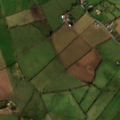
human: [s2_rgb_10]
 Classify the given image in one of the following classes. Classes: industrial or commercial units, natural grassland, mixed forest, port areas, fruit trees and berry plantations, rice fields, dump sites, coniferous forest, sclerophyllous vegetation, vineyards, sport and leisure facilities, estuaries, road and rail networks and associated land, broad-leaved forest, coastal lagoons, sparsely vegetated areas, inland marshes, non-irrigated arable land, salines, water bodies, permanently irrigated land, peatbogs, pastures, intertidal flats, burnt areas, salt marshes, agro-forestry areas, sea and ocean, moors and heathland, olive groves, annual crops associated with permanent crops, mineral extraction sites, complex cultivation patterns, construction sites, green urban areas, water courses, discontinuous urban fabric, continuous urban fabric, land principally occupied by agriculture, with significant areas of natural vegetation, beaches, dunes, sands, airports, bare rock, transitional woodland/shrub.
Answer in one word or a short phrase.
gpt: non-irrigated arable land, pastures, complex cultivation patterns